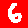
Digit: 6